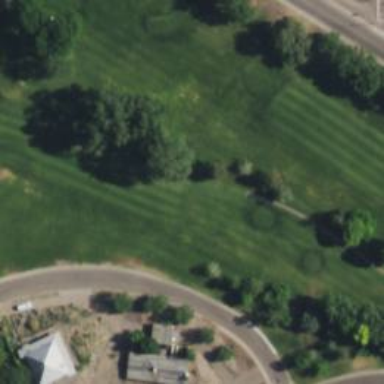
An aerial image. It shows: View of golf hole.